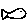
Label: fish